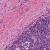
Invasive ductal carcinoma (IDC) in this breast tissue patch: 0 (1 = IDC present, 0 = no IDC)